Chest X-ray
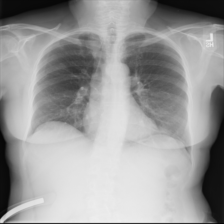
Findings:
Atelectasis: negative
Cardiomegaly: negative
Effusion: negative
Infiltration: negative
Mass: negative
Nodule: negative
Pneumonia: negative
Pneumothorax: negative
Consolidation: negative
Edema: negative
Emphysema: negative
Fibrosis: negative
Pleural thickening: negative
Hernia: negative